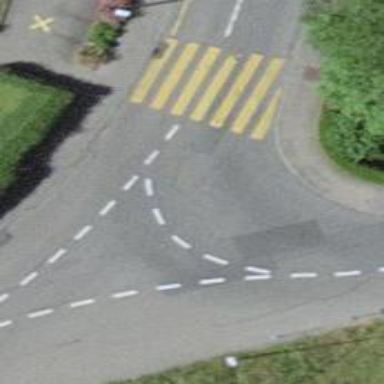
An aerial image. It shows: Marked road crossing.